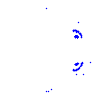
Particle: proton